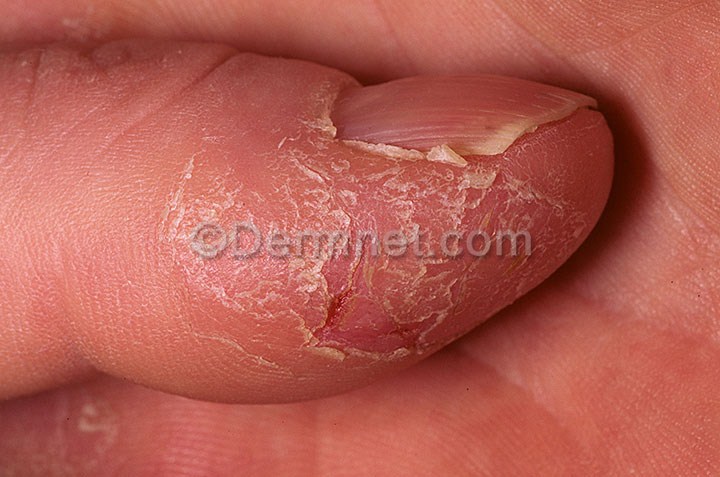
Disease: Eczema Photos